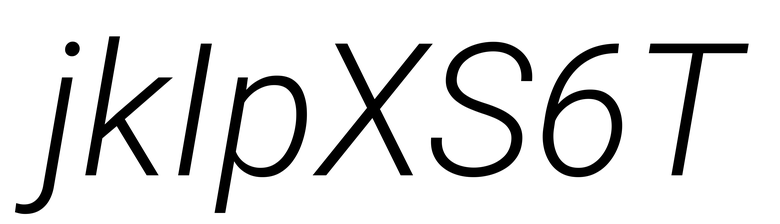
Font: Roboto-Italic_Light_Italic